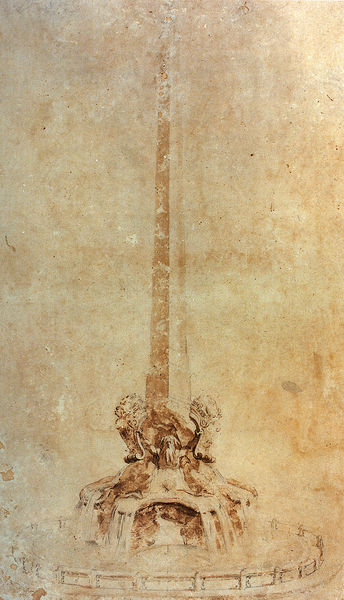
Titel: Vierströmebrunnen
Künstler: Giovanni Lorenzo Bernini
Standort: Rom, Piazza Navona (EU - I - Latium)
Schlagwörter: mann, wasser, aquarell, gelb, braun, köpfe, marmor, skizze, symbol, säule, zeichnung, zaun, ornament, alt, bart, barock, spitze, stein, hübsch, locken, brunnen, rund, statue, papier, mauer, grafik, vergilbt, rand, sepia, penis, sonnenstrahl, denkmal, becken, schwarzweiß, entwurf, rom, löwen, griechisch, obelisk, kupferstich, römisch, ägyptisch, statur, phallus, freimaurer, wassermann, verblichen, sprudeln, sephia, gemläde, hinkelstein, obilisk, oberlisk, vergolbt